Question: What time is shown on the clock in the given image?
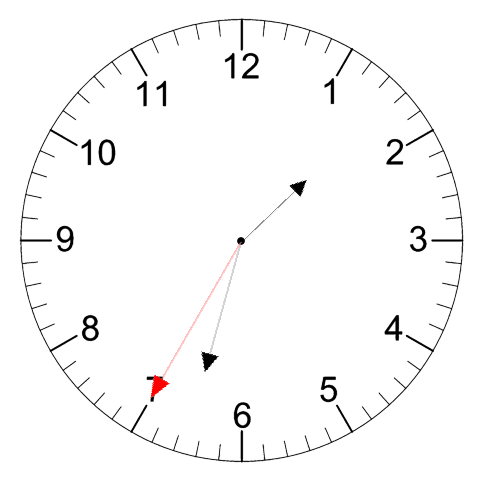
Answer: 01:32:35